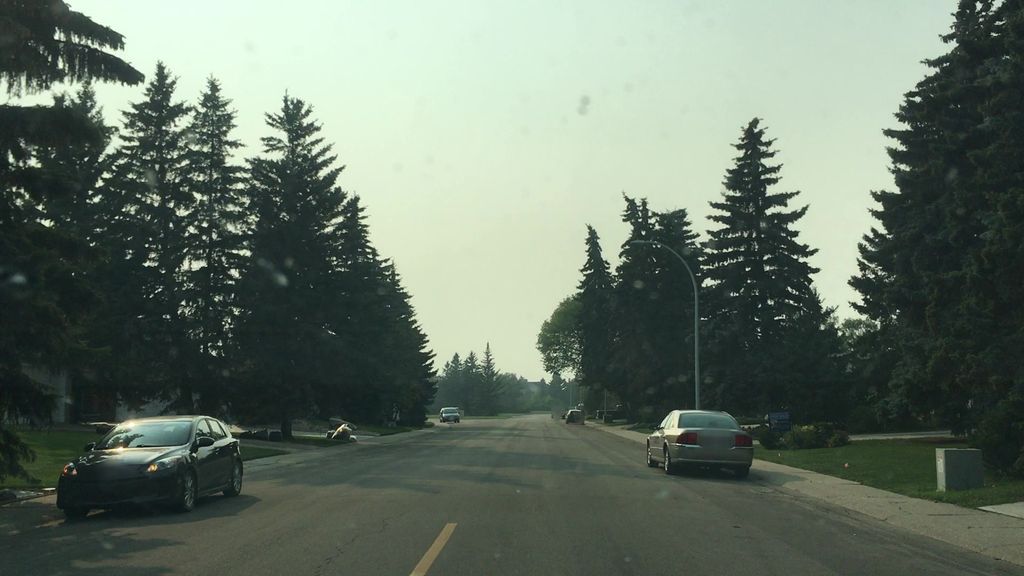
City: edmonton